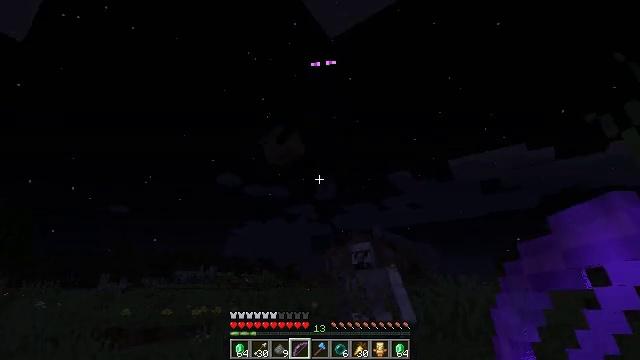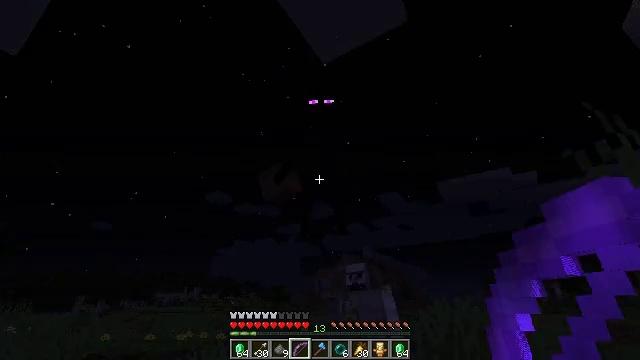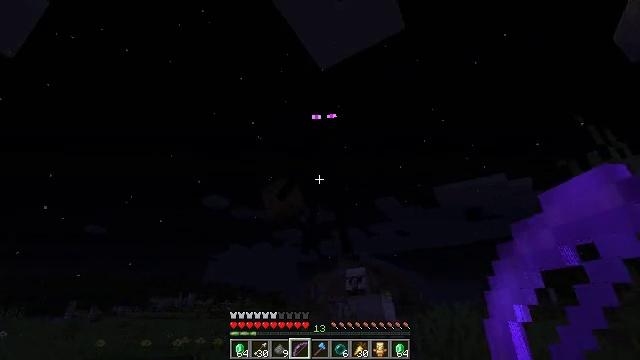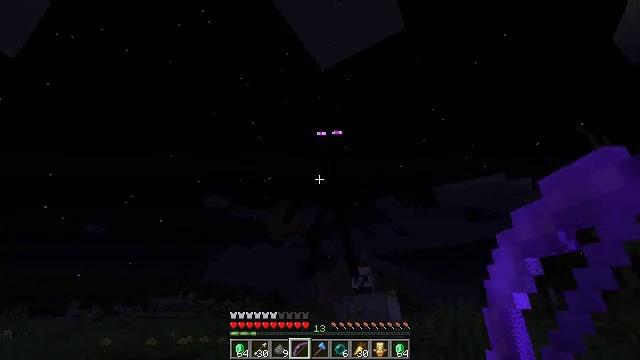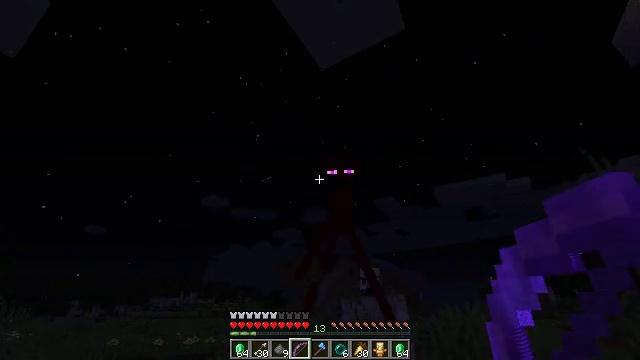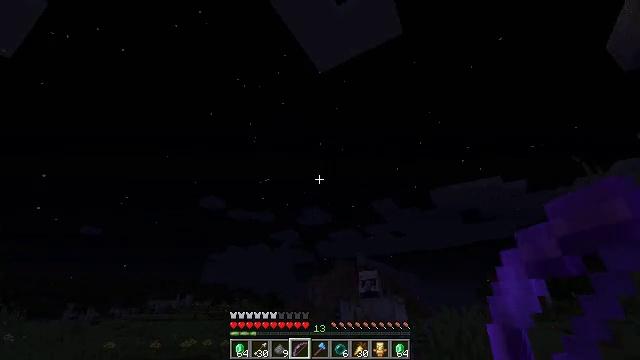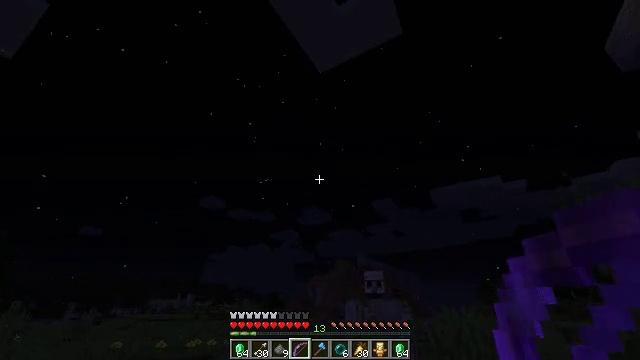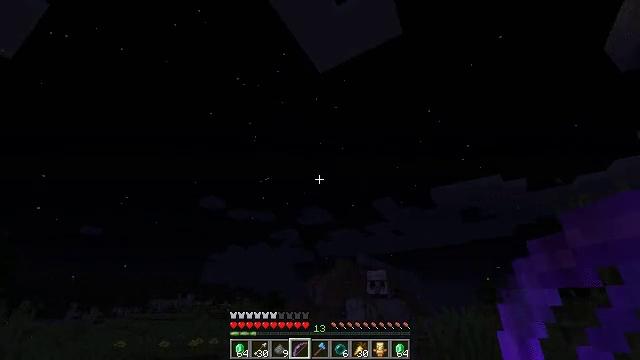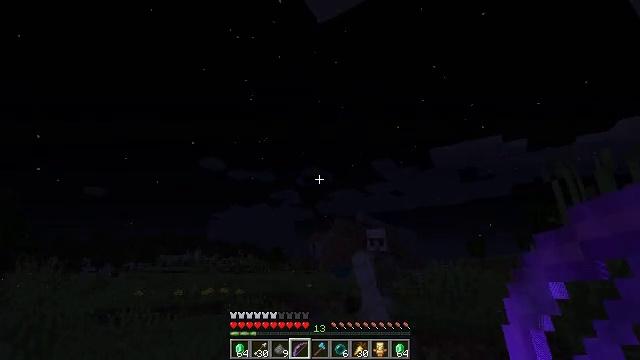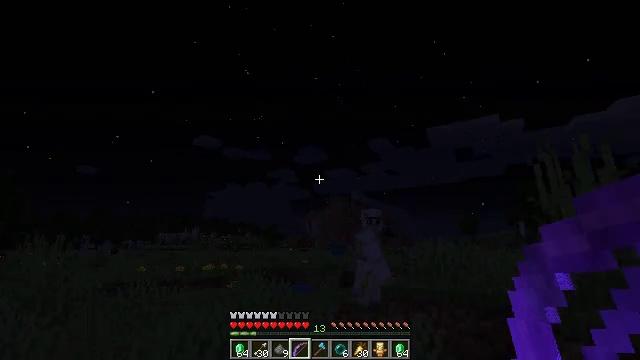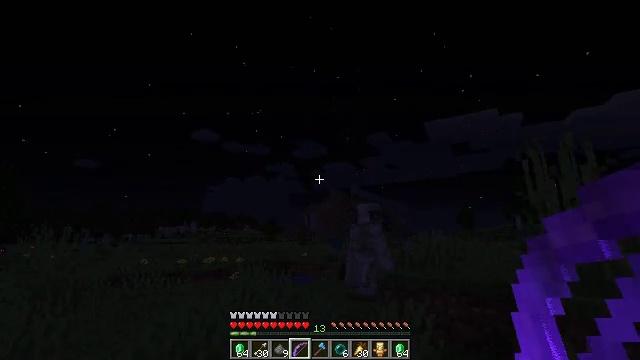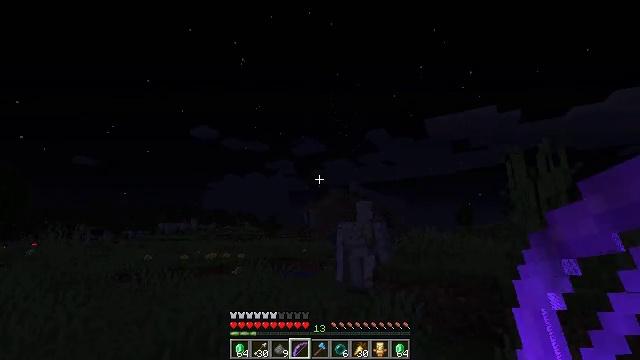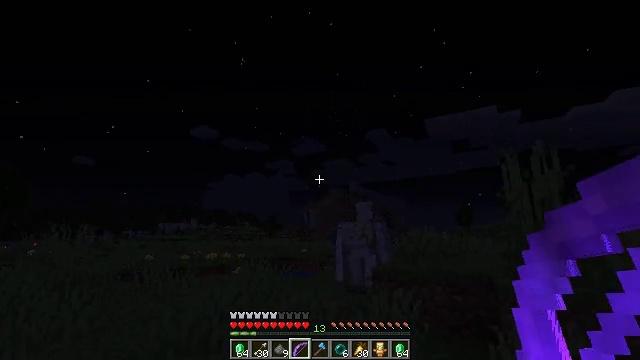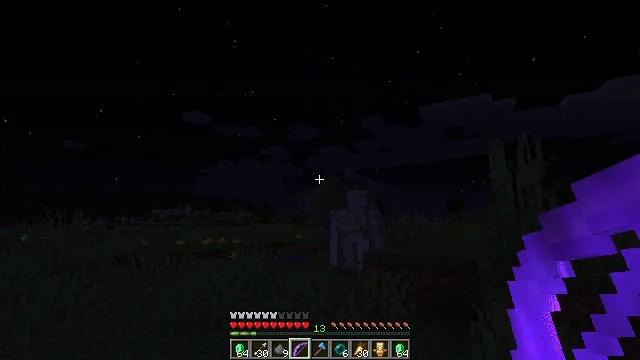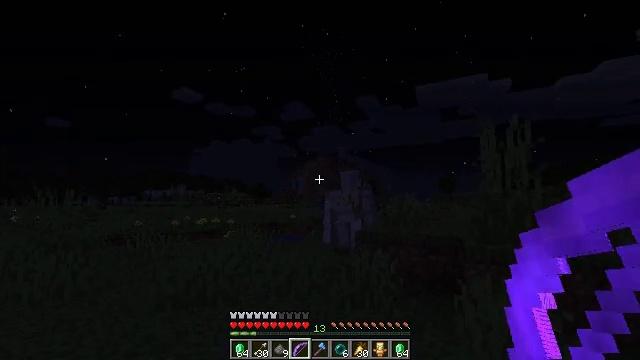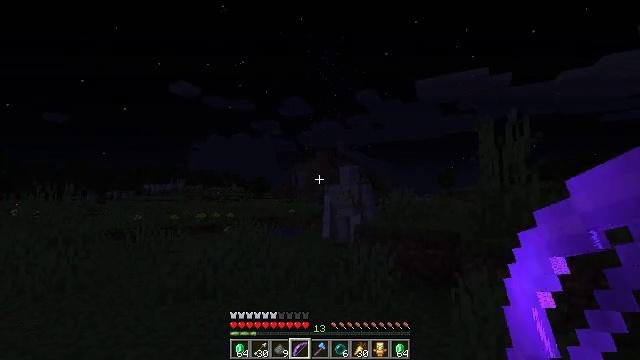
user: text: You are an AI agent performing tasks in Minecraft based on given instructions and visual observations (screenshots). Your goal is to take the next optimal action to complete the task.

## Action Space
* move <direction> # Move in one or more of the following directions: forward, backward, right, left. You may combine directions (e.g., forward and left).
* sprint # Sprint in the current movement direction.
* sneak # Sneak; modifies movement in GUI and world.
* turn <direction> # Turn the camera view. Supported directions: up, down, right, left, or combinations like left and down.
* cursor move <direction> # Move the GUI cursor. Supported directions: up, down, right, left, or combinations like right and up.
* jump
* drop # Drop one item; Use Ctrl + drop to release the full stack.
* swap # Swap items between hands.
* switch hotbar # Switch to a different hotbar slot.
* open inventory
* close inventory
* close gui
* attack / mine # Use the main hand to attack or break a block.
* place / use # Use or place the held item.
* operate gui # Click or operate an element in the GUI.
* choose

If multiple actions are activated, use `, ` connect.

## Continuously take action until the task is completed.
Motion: motion action
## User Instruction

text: Combine materials in the crafting table to make a firework rocket.
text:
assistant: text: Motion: move back and move left, turn right and up
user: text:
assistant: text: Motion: move back and move left
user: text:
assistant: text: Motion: move back and move left
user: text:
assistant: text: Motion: move back and move left
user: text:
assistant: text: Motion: move back
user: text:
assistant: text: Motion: move back
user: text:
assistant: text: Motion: move back
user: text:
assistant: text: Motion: move back, turn down
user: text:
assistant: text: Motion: move back, turn down
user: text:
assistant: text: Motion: move back, turn down
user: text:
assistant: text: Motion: move back
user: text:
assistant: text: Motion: no_op
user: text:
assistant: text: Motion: turn right and down
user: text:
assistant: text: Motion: turn right and down
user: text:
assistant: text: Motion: turn down
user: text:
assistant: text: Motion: no_op
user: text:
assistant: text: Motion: no_op
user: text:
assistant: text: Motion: no_op
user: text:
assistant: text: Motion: turn down
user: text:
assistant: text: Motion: turn down
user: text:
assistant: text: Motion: turn down
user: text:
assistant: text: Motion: turn down
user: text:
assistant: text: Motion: move left, turn down
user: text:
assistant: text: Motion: move left, turn right and down
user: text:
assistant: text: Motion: move left, turn right and down
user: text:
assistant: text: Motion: move left, turn right and down
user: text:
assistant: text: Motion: move left, turn right
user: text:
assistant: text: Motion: move forward and move left
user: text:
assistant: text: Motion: move forward and move left
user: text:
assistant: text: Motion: move forward and move left, sprint